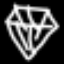
Label: diamond